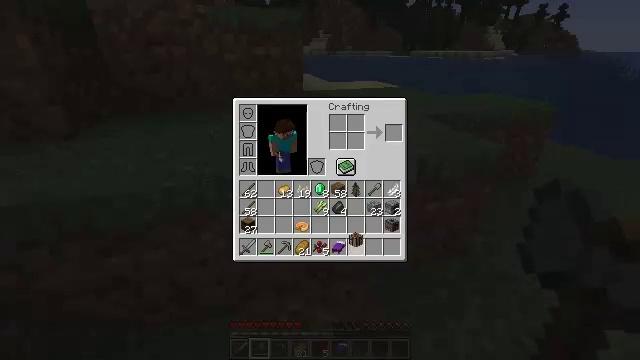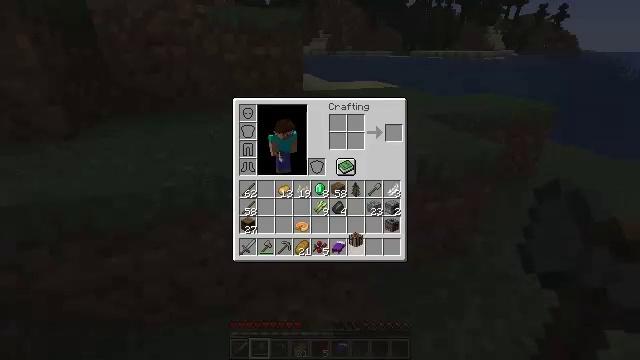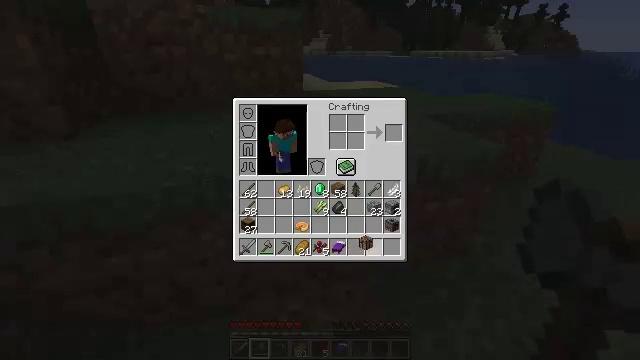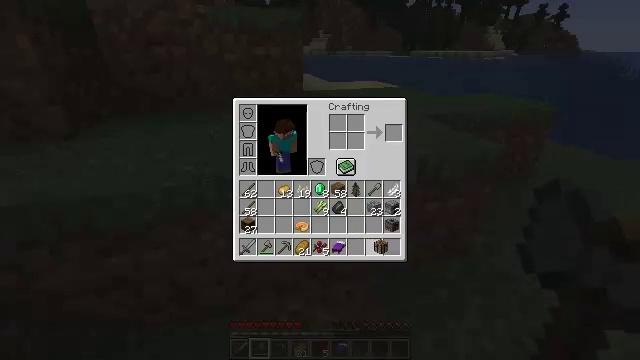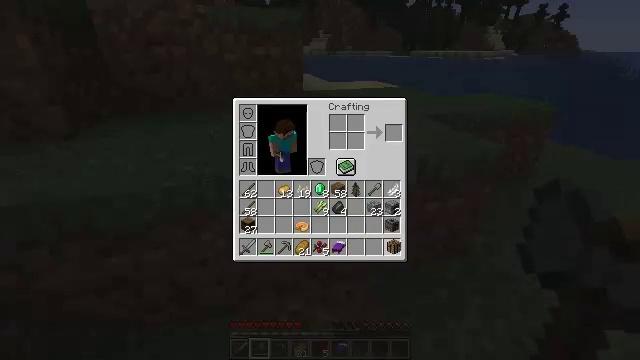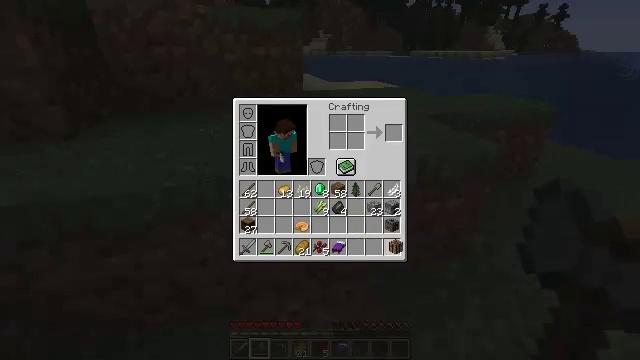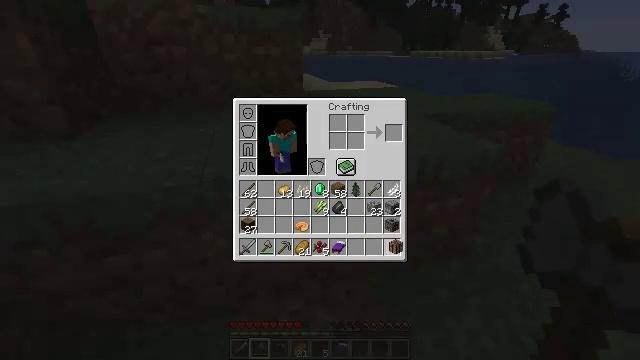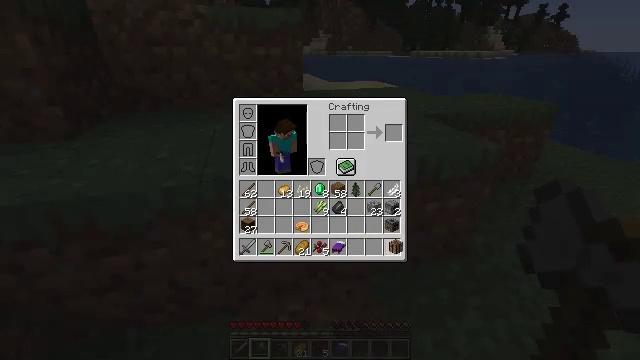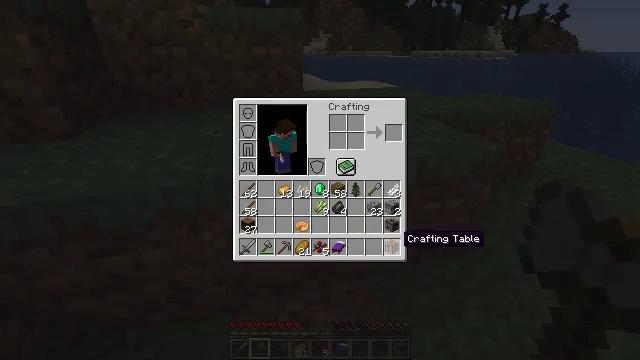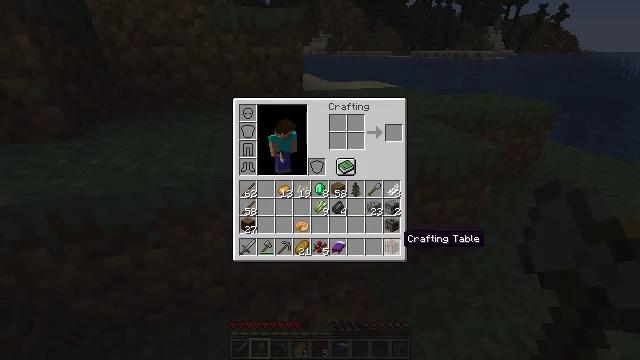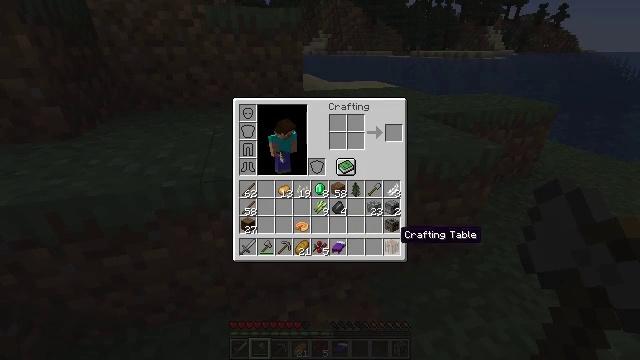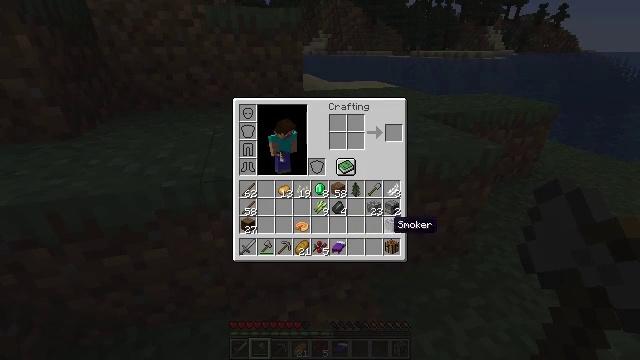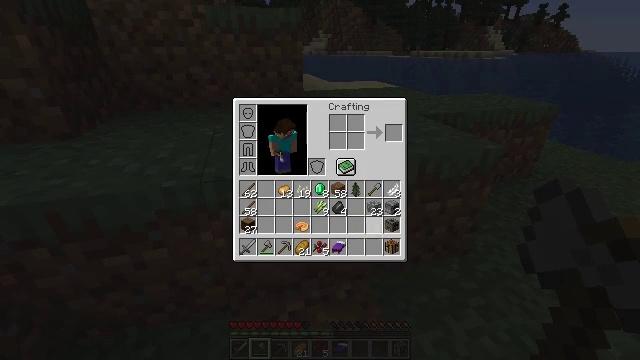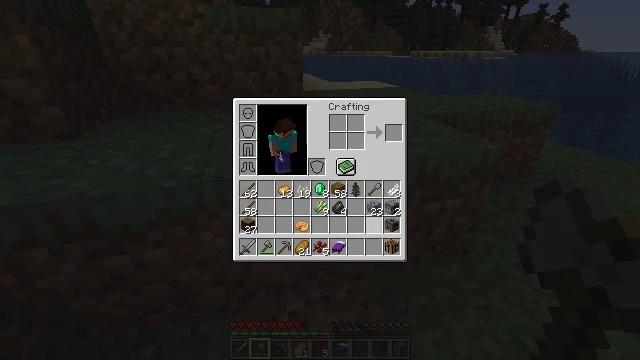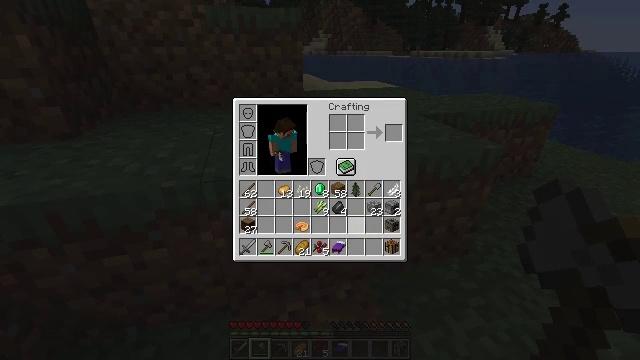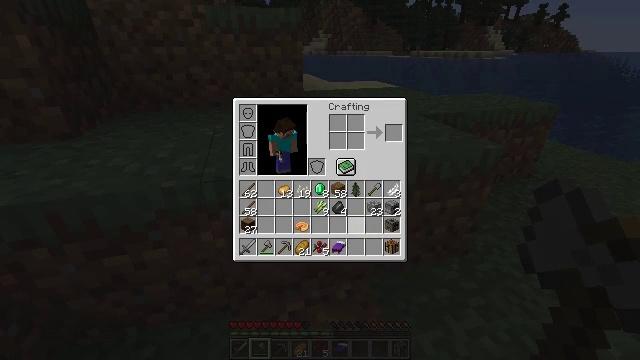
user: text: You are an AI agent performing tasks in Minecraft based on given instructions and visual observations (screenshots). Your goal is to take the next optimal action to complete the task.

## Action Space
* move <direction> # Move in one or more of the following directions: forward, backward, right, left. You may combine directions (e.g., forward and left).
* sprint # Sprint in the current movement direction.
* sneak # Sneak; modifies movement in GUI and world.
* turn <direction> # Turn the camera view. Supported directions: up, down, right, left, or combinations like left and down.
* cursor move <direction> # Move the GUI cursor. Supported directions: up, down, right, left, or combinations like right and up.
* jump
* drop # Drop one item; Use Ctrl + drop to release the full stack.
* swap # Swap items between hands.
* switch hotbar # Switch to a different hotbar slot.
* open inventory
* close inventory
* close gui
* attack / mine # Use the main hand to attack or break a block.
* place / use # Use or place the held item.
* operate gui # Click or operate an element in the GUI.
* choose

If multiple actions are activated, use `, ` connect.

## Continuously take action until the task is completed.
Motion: motion action
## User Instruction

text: Drop some sweet berries.
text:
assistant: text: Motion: operate gui
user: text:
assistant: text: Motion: cursor move right
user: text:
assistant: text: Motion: cursor move right
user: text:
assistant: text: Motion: cursor move right
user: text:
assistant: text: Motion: operate gui
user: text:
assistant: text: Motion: operate gui
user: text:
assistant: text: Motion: operate gui
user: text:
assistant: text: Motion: no_op
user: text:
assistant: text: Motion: no_op
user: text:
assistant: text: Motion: no_op
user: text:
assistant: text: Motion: cursor move up
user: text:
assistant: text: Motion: cursor move up
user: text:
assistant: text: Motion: cursor move left
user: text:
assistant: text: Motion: cursor move left
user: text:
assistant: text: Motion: cursor move left
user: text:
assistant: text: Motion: cursor move left
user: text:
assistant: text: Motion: no_op
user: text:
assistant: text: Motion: no_op
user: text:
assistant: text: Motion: no_op
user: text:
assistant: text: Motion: operate gui
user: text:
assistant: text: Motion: operate gui
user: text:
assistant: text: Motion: operate gui
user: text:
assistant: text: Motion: no_op
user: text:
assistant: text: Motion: no_op
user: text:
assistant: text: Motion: cursor move right
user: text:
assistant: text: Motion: cursor move right
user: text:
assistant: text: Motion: cursor move right
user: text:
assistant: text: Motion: no_op
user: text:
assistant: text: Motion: no_op
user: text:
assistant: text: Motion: operate gui